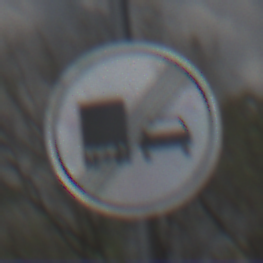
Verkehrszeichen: EndeUeberholverbotKraftfahrzeuge
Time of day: Midday
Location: Outdoor (Nature)
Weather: PartlyCloudy
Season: Autumn
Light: Natural